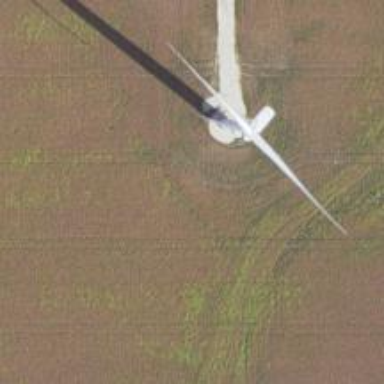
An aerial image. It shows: Wind generator with horizontal axis. The generator is wind turbine.